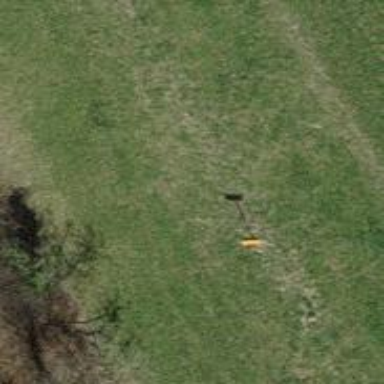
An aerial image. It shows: Aerial marker on pole.